Field crop: maize
Growth stage: 1
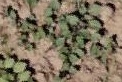
Species: convolvulus